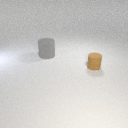
small brown rubber cylinder to the right of large gray rubber cylinder